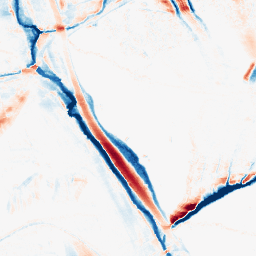
Category: morphological
Decomposition family: morphological_ellipse
Decomposition parameters: operation: average
width: 10
height: 30
Upsampling method: quadratic
Upsampling parameters: scale: 8
Upsampling scale: 8